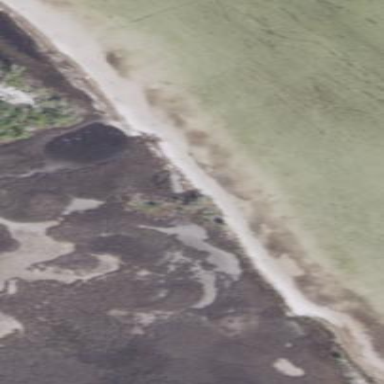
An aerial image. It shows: Beautiful beach with natural surroundings.